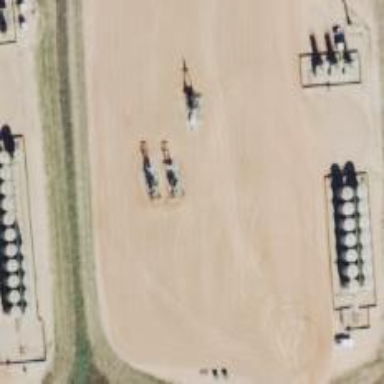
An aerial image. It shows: Petroleum well.